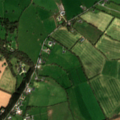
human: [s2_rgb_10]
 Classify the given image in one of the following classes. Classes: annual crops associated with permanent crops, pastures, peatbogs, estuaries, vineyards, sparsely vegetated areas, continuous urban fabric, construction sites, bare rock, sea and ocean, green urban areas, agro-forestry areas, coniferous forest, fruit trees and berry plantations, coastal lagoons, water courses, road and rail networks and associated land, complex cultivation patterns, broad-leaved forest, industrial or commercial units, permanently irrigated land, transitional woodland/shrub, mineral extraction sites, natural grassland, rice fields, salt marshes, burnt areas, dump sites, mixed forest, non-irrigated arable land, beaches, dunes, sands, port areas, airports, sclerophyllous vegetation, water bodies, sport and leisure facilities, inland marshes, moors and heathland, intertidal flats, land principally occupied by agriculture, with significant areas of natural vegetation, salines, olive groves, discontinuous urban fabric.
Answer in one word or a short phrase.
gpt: non-irrigated arable land, pastures